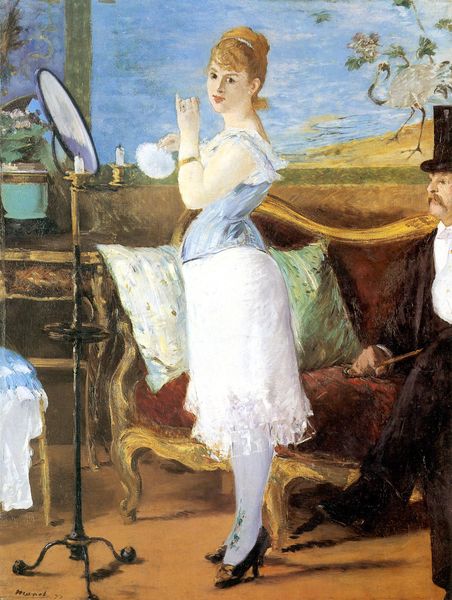
Titel: Nana
Künstler: Édouard Manet
Standort: Hamburg
Institution: Kunsthalle
Schlagwörter: baum, blau, gemälde, hand, himmel, mann, nackt, vogel, weiß, gelb, grün, impressionismus, landschaft, mädchen, ocker, sitzen, wäsche, blume, blumen, braun, degas, fenster, frankreich, frau, frisur, grau, haar, hell, holz, hut, kleid, profil, raum, renoir, schmuck, schwarz, stuhl, tisch, türkis, zimmer, blick, dame, rot, tier, tiere, tuch, malerei, meschen, rock, zylinder, anzug, bart, blond, hemd, hose, schnurrbart, wand, arm, gesicht, kleidung, mensch, samt, spitze, stehen, bild, bildnis, herr, möbel, portrait, porträt, rückenlehne, signatur, spiegel, gold, haare, interieur, realismus, stoff, pflanze, pflanzen, theater, tänzerin, haarreif, hübsch, lippen, puder, rouge, schminke, seide, rund, stock, blumentopf, lächeln, taille, topf, kommode, sofa, beobachten, mieder, schuhe, stab, haarband, vorbereitung, kissen, frack, bezug, salon, schnurbart, tapete, weiblich, wandmalerei, kerze, manet, bett, plüsch, kerzen, quaste, ankleiden, couch, rüschen, ölfarbe, chaiselonge, divan, weste, lippenstift, ring, schuche, strümpfe, morgentoilette, unterrock, dose, schönheit, pfau, flamingo, kranich, anschauen, ausgehen, parfum, pölster, komode, schubladen, flakon, toilette, armband, strumpfhose, korsett, pumps, ständer, einrichtung, schminken, wandbild, beistelltisch, anziehen, hamburg, unterkleid, ankleide, puderquaste, kavalier, unterwäsche, schneuzer, nakct, pudern, absatze, schueh, stöckelschuhe, soiegel, pomade, zyinder, hemdbrust, chaislonge, stöckelschuh, sylinder, nana, buduoir, exostisch, watter, lulu, wattebausch, unterwäsch, pudder, büstie, samtsofa